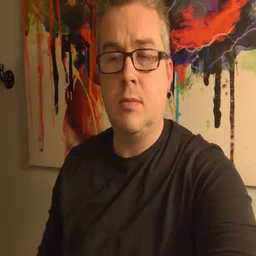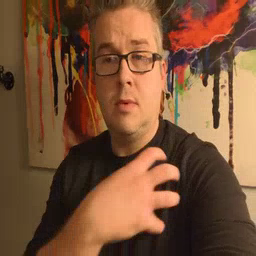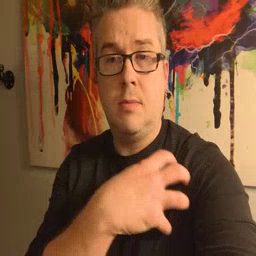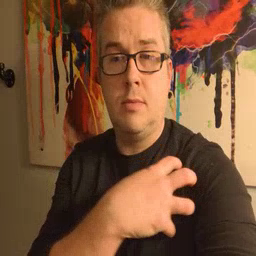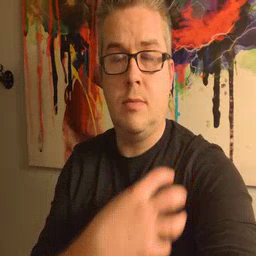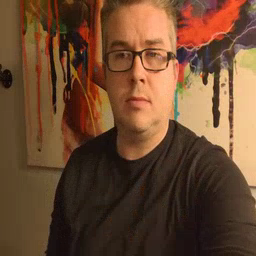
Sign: police